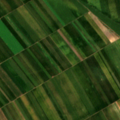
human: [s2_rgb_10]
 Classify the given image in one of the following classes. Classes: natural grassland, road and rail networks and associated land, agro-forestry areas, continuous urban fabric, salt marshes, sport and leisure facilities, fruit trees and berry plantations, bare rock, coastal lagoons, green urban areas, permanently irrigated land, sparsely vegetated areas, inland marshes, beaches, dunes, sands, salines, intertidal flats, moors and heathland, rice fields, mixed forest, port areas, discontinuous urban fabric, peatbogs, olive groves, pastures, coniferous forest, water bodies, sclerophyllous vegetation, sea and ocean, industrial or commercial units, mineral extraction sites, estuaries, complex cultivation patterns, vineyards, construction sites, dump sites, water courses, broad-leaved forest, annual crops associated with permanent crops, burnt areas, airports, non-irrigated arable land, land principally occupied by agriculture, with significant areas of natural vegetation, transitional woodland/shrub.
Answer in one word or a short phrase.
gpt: non-irrigated arable land